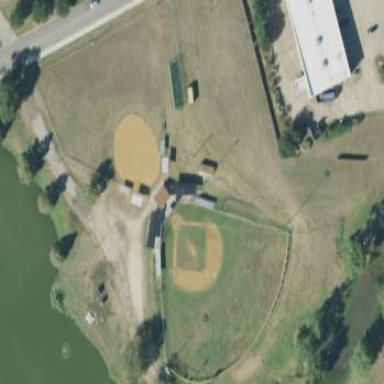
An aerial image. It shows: Baseball pitch for leisure land activities.